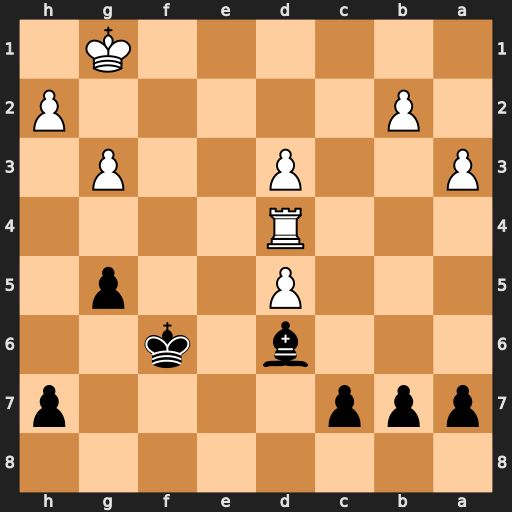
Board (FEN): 8/ppp4p/3b1k2/3P2p1/3R4/P2P2P1/1P5P/6K1
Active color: b
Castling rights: -
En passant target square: -
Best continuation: Bc5 Kg2 Bxd4